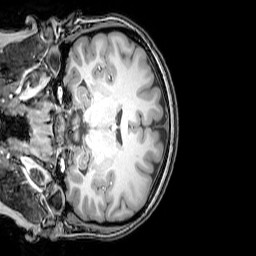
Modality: T1w
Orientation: coronal
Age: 24
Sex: female
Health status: healthy
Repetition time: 0.081 s
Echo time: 0.037 s